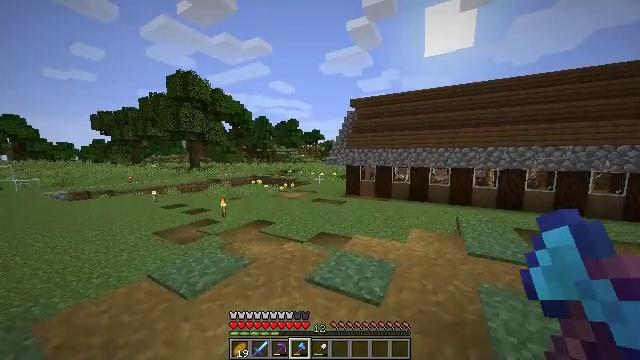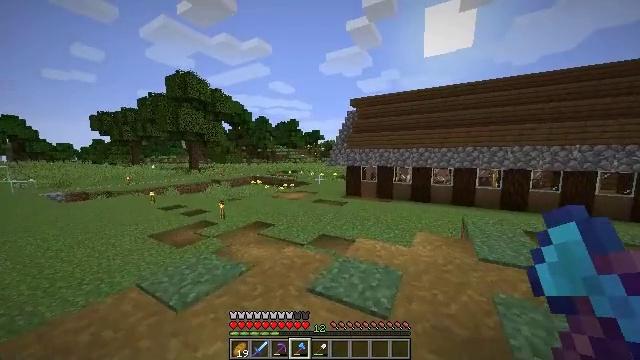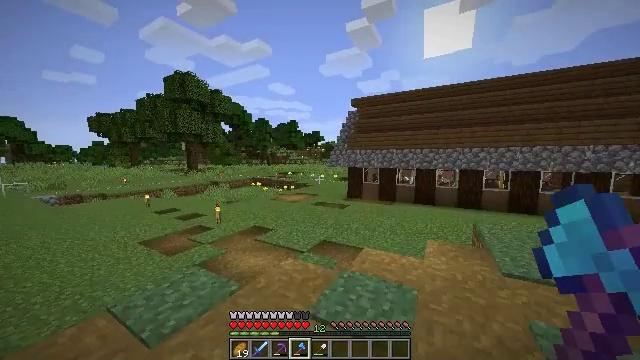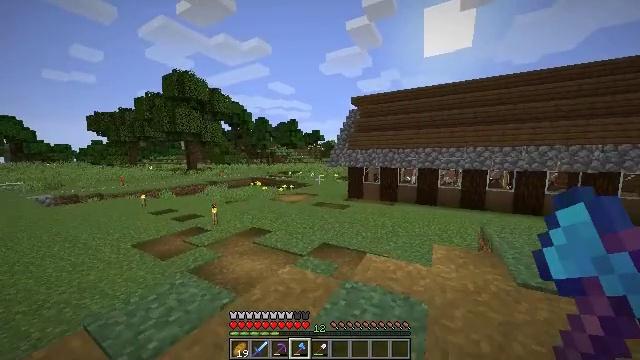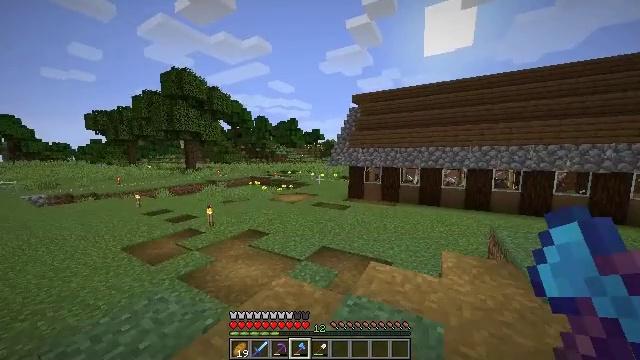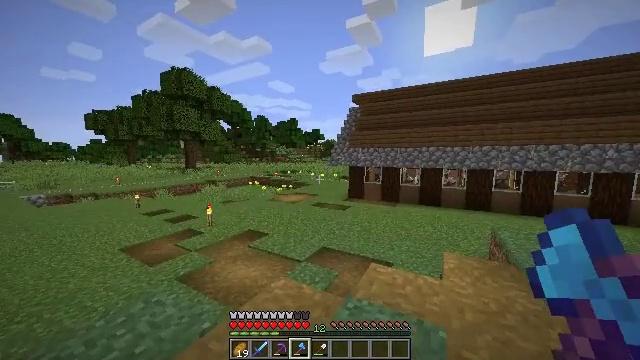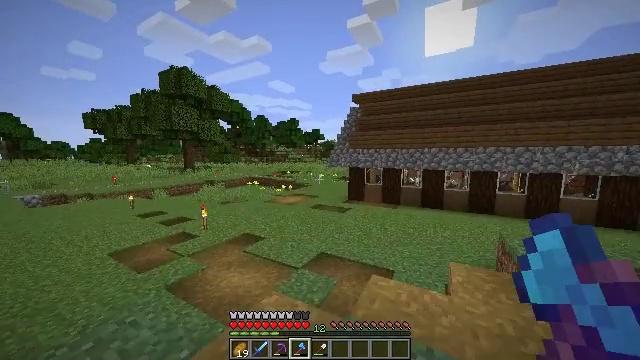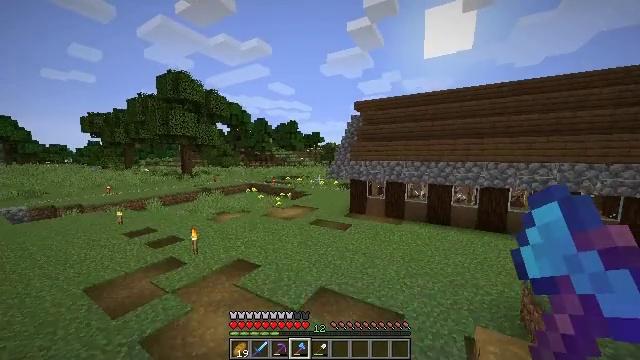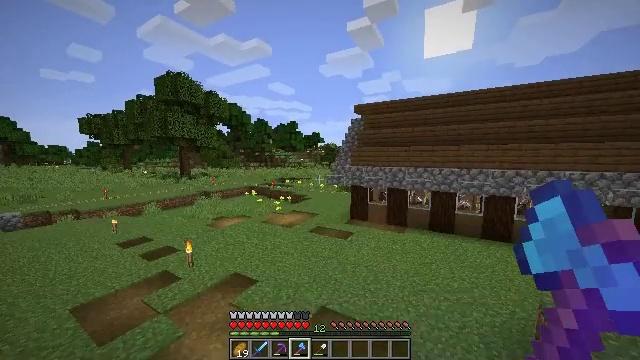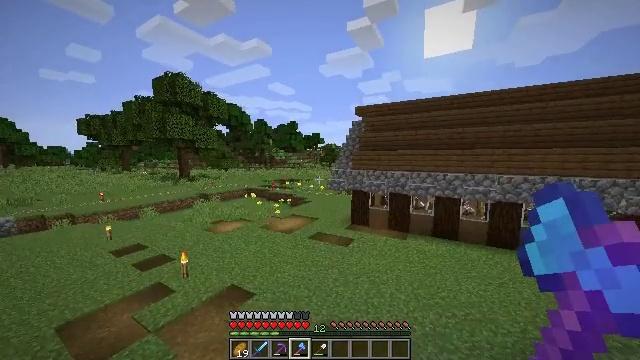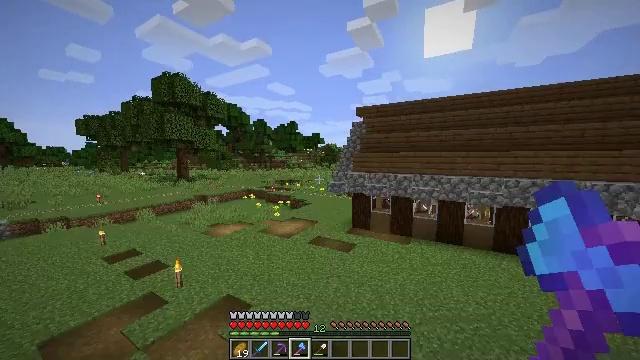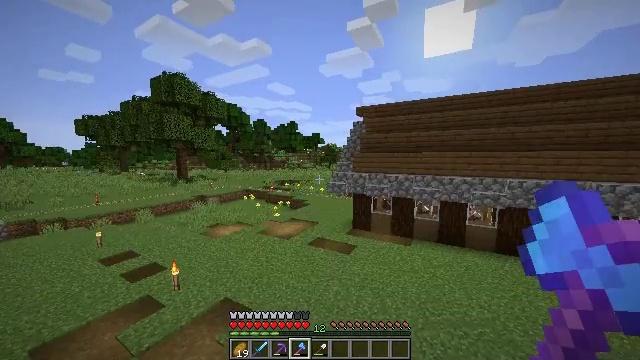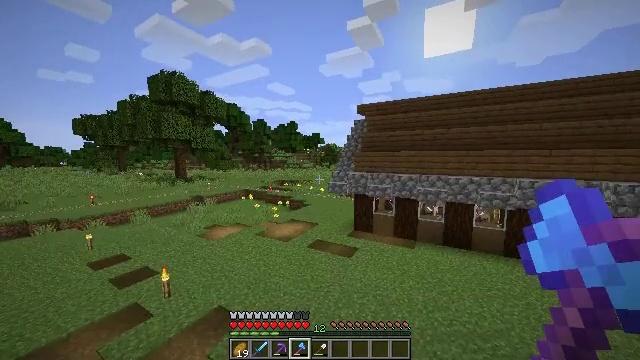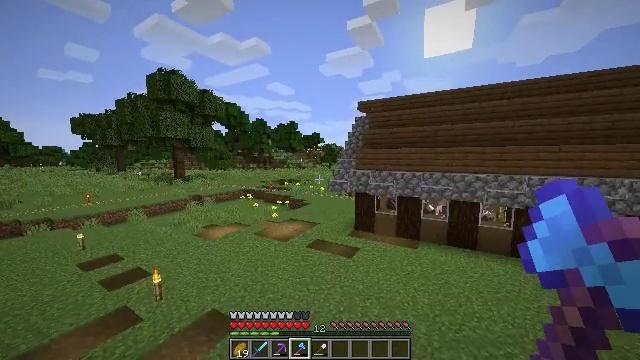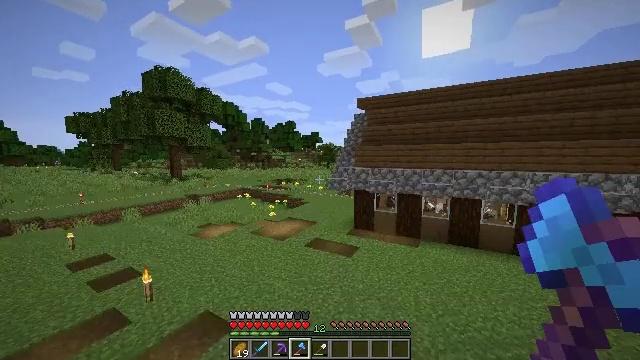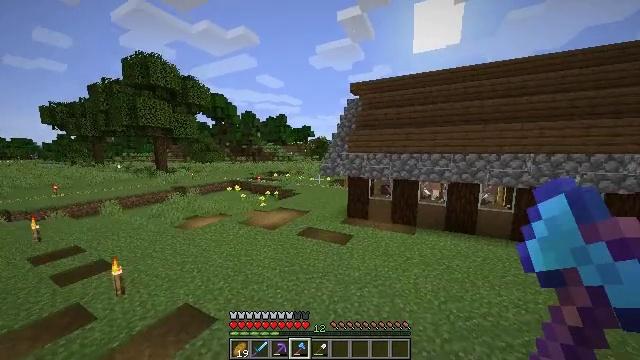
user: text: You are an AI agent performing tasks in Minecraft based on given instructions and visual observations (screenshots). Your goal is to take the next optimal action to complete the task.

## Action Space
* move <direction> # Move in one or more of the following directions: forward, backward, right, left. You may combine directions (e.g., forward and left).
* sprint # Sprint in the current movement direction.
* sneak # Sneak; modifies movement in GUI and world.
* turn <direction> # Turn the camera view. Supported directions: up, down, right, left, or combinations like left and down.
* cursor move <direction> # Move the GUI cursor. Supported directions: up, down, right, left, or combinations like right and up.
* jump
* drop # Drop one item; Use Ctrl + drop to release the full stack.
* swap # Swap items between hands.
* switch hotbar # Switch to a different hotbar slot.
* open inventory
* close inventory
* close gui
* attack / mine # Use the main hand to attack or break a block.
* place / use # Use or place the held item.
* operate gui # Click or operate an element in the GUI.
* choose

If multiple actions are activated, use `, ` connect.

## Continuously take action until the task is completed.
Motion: motion action
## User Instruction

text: Produce iron boots with iron ingots in the crafting table.
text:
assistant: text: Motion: move forward
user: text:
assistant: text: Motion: move forward
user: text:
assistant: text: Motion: move forward
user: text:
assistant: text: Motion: move forward
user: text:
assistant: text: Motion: move forward
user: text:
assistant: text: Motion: move forward, jump
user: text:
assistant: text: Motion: move forward, jump
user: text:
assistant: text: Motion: move forward, jump
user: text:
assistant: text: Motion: move forward, jump
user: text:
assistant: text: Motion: move forward, jump
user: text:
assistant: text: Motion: move forward, jump
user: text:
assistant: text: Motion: move forward, jump
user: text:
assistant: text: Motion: move forward, jump
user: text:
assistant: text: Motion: move forward, jump
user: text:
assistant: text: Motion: move forward, turn right and down, jump
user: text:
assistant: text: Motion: move forward, turn right and down, jump
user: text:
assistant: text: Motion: move forward, sprint, jump
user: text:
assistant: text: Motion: move forward, sprint, jump
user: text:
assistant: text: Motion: move forward, sprint, jump
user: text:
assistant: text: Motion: move forward, sprint, jump
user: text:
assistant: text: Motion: move forward, sprint, jump
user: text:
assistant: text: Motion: move forward, sprint, jump
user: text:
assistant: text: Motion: move forward, jump
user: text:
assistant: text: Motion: move forward, jump
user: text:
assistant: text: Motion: move forward, jump
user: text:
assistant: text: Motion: move forward, jump
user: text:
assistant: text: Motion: move forward, jump
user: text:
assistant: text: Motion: move forward, sprint, jump
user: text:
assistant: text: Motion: move forward, sprint, jump
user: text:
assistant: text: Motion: move forward, sprint, jump